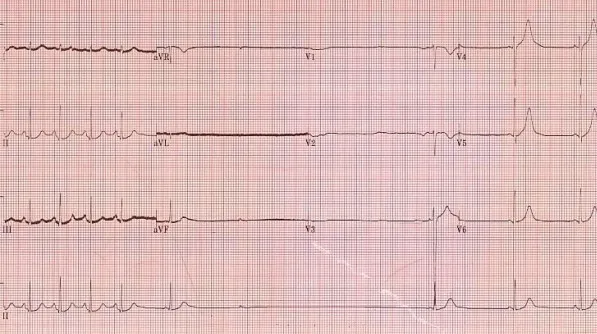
A 12-lead ECG showing a 4.2 second pause.
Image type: electrography (ekg)